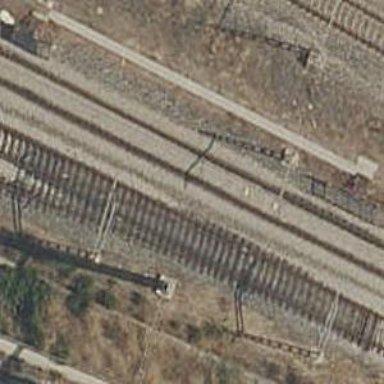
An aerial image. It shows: Railway with electrified contact lines.